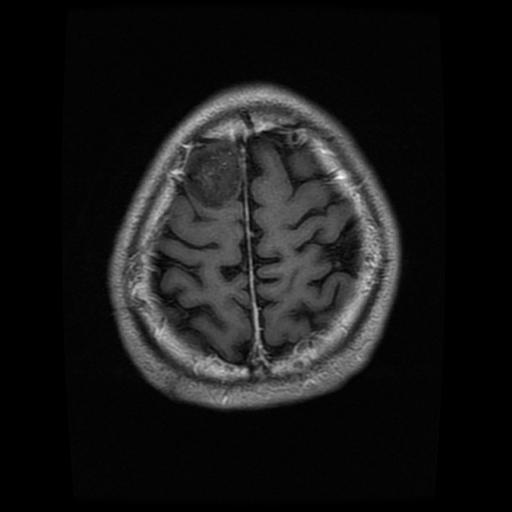
Label: glioma